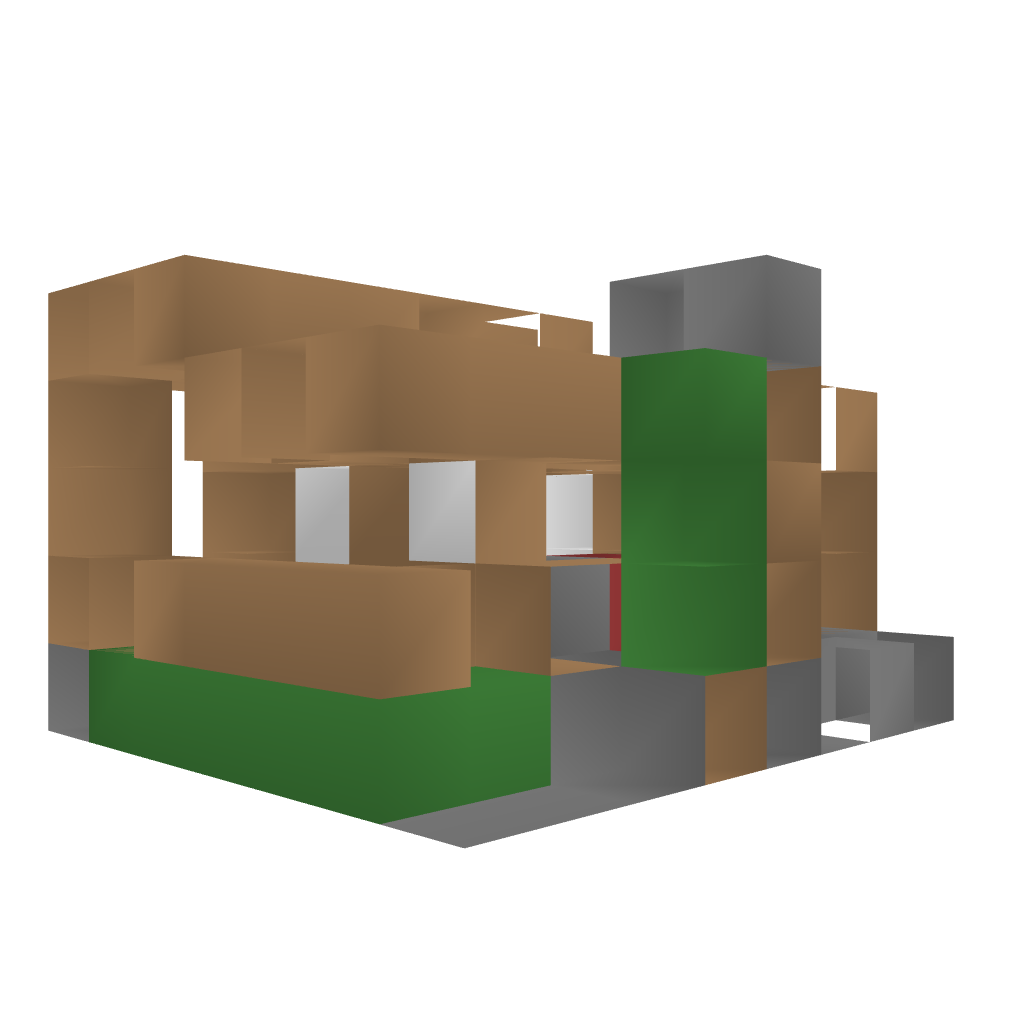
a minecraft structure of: Small Villa bad low quality